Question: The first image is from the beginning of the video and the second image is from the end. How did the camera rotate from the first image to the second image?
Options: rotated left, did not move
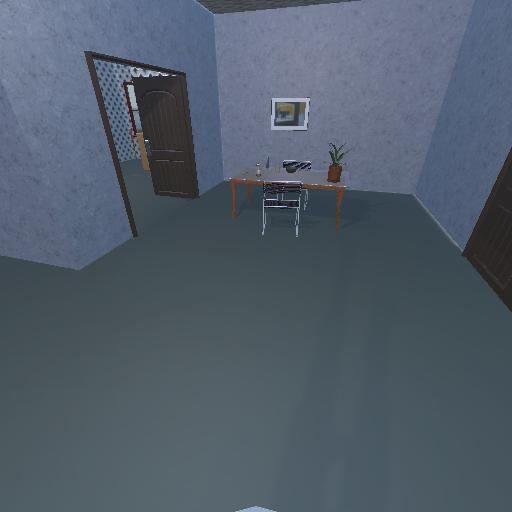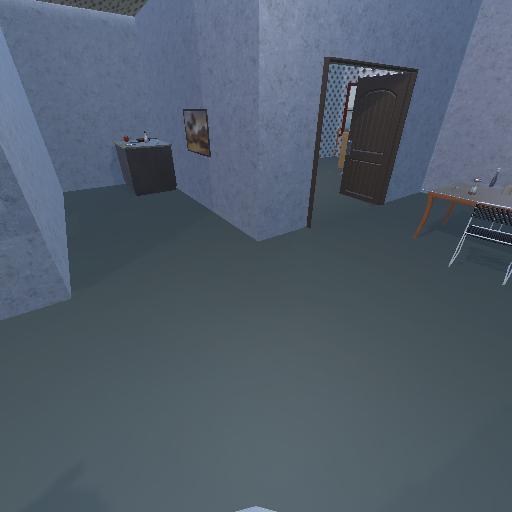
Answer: rotated left